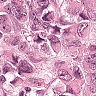
Metastatic tissue present: yes